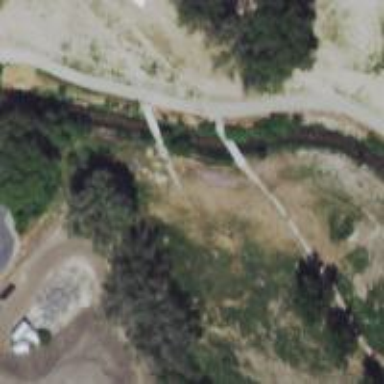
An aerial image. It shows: Path leading to bridge.